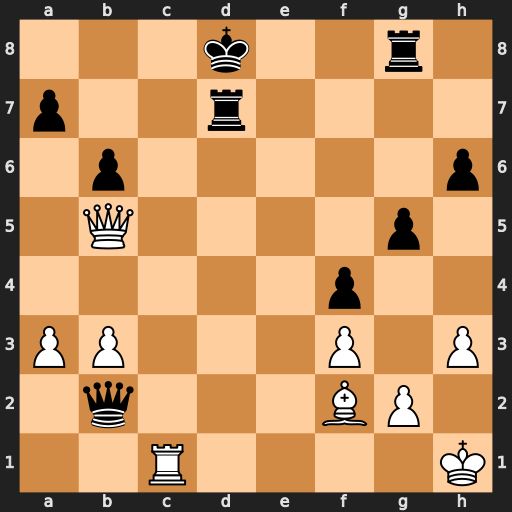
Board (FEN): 3k2r1/p2r4/1p5p/1Q4p1/5p2/PP3P1P/1q3BP1/2R4K
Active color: w
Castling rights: -
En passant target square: -
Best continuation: Bxb6+ axb6 Qxb6+ Ke7 Qc5+ Kf7 Qf5+ Qf6 Qxd7+